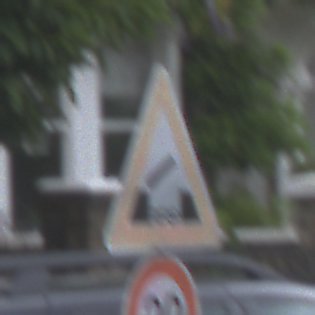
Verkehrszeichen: BeweglicheBruecke
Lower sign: Geschwindigkeit20
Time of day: MorningAfternoon
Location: Outdoor (Urban)
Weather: Overcast
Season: NotSpecified
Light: Natural